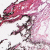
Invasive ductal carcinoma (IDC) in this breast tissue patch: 0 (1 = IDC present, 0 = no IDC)